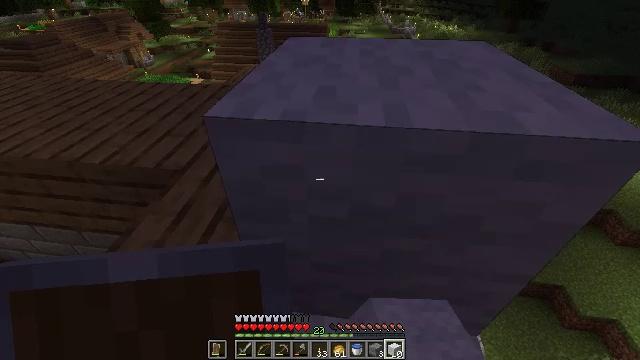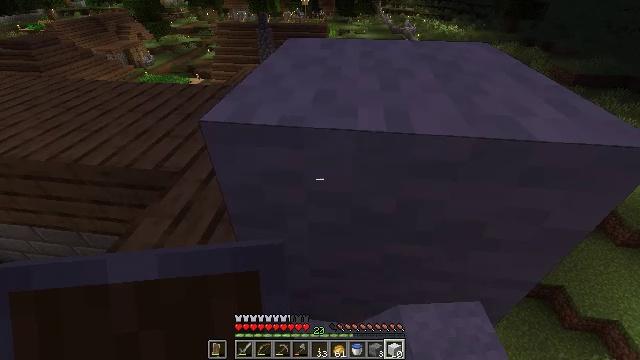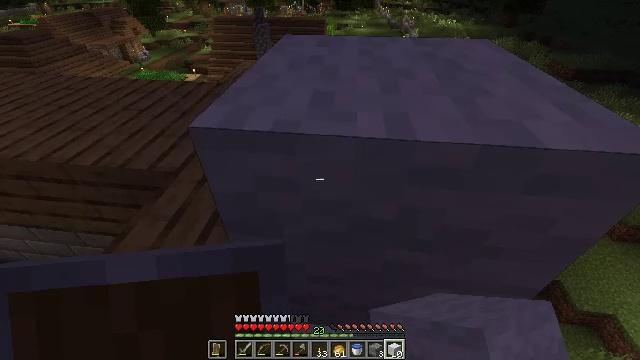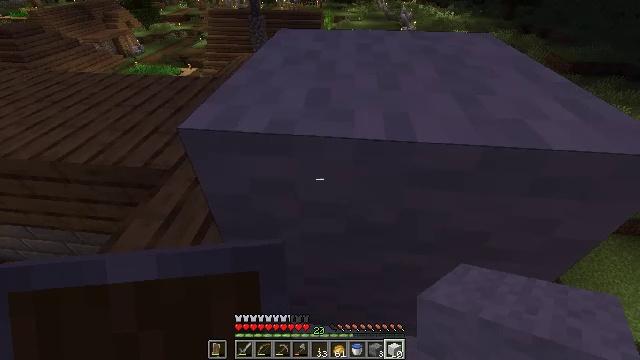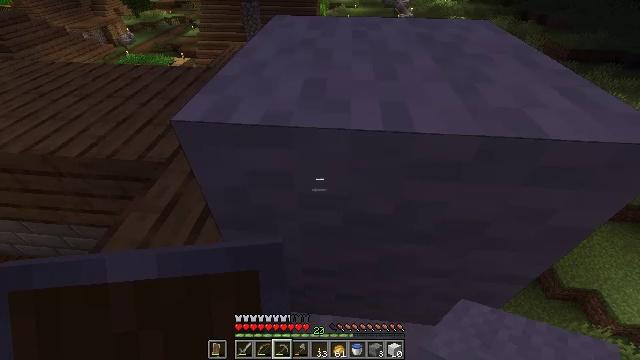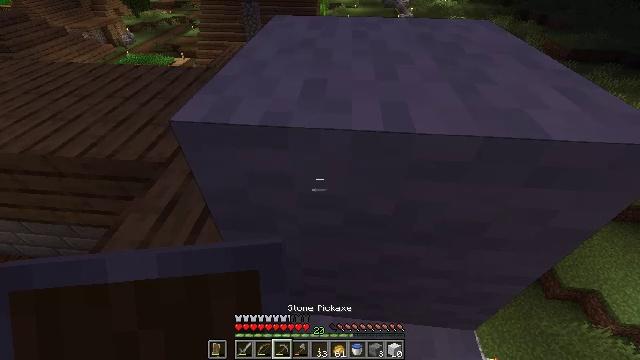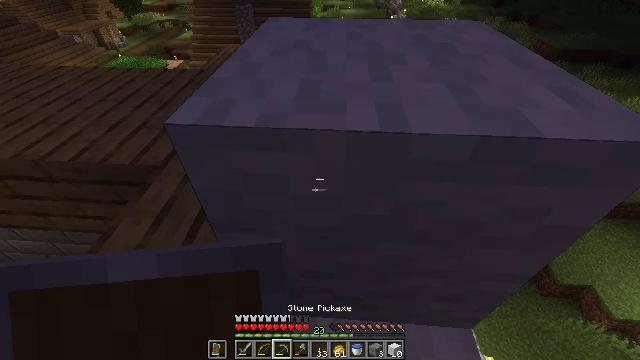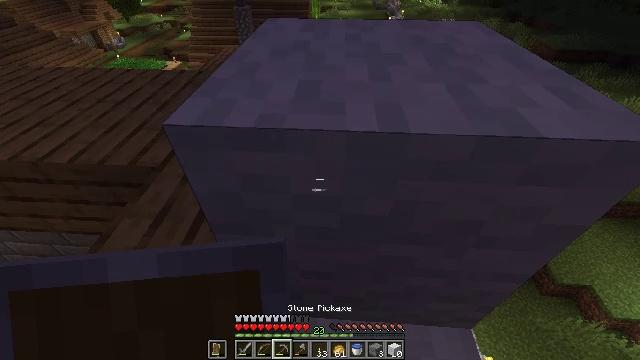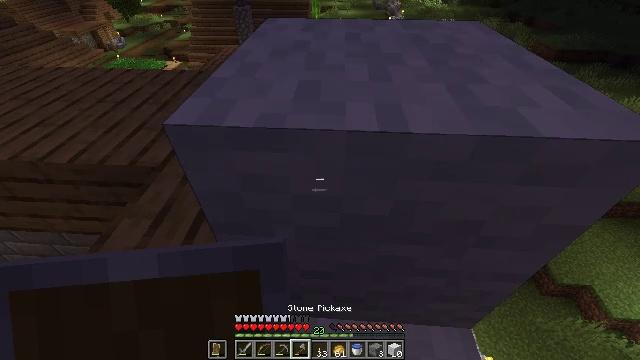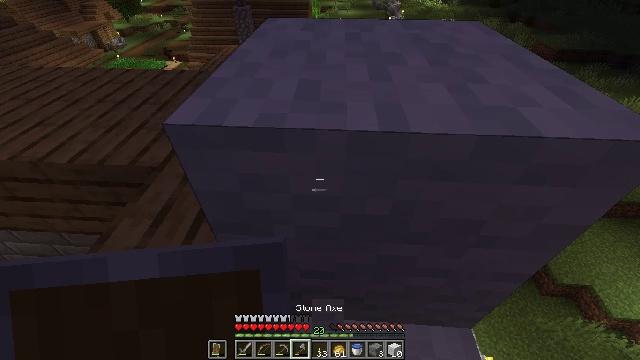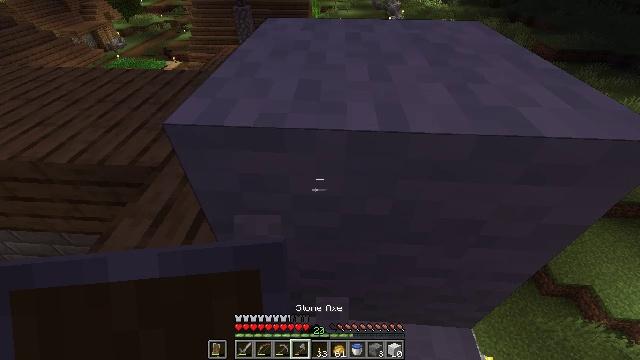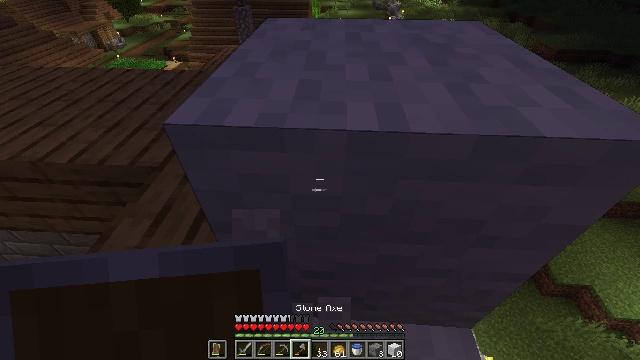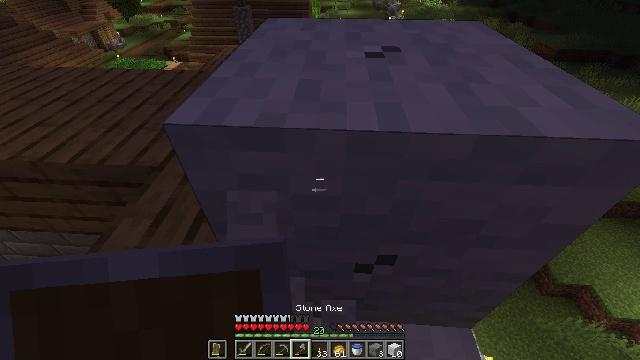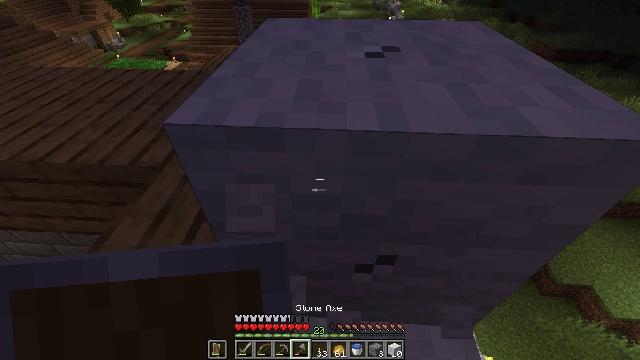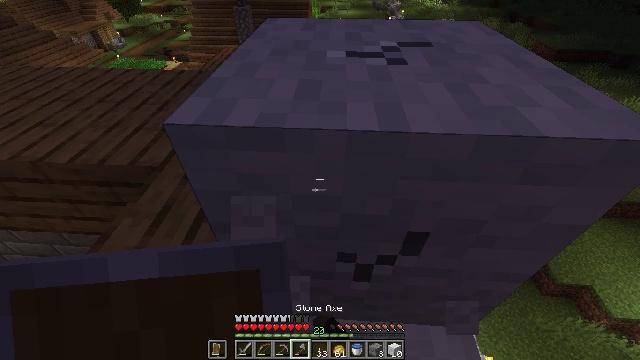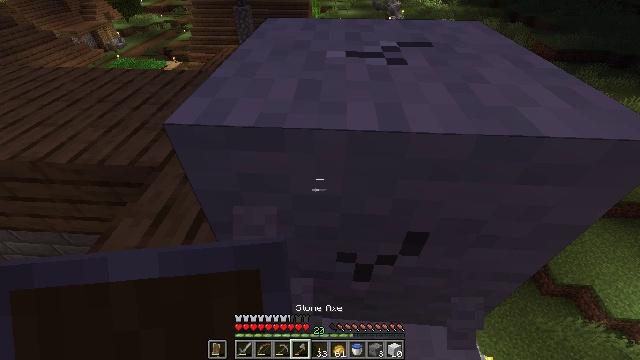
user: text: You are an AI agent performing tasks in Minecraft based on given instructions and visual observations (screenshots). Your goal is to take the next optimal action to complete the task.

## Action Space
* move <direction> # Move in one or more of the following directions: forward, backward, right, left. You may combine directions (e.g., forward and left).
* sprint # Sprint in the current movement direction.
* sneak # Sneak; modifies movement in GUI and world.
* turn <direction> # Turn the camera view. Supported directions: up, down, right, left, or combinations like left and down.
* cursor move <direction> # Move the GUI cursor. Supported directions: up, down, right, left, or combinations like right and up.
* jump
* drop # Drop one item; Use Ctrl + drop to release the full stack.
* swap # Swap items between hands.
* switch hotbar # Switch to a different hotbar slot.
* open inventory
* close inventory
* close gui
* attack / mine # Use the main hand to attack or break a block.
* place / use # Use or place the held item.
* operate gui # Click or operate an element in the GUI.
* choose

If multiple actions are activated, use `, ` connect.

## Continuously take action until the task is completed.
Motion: motion action
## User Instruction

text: Mine the white wool block.
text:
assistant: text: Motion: move forward, sneak
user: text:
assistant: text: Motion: sneak
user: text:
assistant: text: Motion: sneak, turn down
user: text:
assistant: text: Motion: sneak, turn down, switch to hotbar 3
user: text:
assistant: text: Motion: sneak, switch to hotbar 3
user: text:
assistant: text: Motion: sneak, turn right, switch to hotbar 3
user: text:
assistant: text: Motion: sneak
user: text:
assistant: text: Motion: sneak, switch to hotbar 4
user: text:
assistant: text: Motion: sneak, attack / mine, switch to hotbar 4
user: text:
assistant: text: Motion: sneak, attack / mine
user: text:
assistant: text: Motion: sneak, attack / mine
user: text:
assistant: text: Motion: sneak, attack / mine
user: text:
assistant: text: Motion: sneak, attack / mine
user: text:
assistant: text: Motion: sneak, attack / mine
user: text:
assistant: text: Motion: sneak, attack / mine
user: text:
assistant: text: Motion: sneak, attack / mine
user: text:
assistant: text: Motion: sneak, attack / mine
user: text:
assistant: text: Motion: sneak, attack / mine
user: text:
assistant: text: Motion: sneak, attack / mine
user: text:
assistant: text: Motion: sneak, attack / mine
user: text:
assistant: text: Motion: sneak, attack / mine
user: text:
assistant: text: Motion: sneak, attack / mine
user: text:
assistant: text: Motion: sneak, attack / mine
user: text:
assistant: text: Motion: sneak, attack / mine
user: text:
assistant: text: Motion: sneak, attack / mine
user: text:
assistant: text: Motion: sneak, attack / mine
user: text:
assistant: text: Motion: sneak, attack / mine
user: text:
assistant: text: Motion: move forward, sneak, attack / mine
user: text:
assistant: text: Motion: move forward, sneak, attack / mine
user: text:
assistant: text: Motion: move forward, sneak, attack / mine